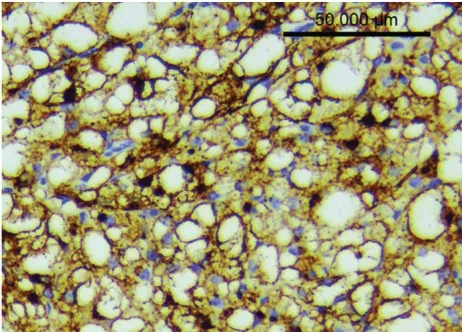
Immunohistochemical results of hepatic PEComa (x200). (A) Tumor cells showing strong and diffuse positive staining for HMB-45.
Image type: pathology (immunostaining)